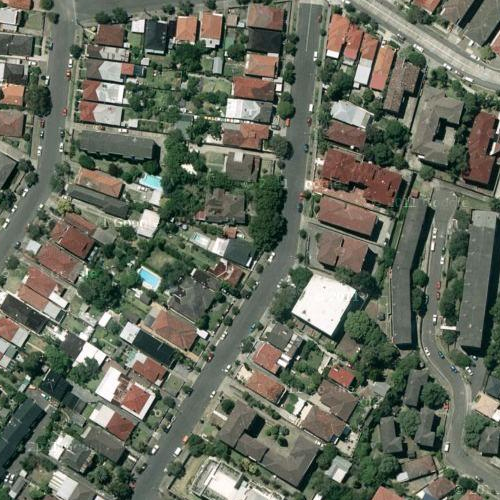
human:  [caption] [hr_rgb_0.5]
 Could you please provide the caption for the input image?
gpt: This is a residential area with houses arranged neatly and devided by some roads .

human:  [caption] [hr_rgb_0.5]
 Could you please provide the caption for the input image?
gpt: A town with many houses densely arranged and devided by some roads .

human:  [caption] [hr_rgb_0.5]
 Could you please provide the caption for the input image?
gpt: There are lots of houses densely arranged in the residential area .

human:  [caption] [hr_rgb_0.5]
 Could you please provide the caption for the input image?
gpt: A residential area with many houses arranged neatly and devided by some roads .

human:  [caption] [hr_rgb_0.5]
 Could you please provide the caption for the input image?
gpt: A residential area with houses arranged neatly .